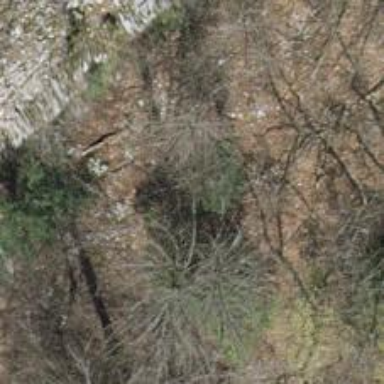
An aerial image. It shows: Natural cliff.